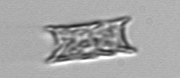
Label: Eucampia